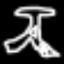
Label: The Eiffel Tower